Interaction volume radius: 10 \u00c5
Interaction volume height: 25 \u00c5
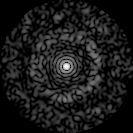
Disorder parameter: 0.8444